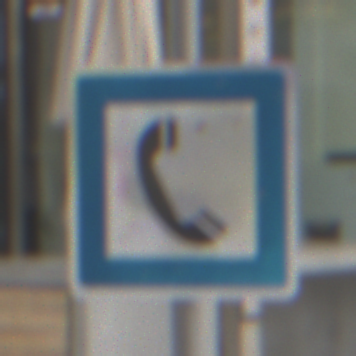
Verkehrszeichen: Fernsprecher
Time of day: Midday
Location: Outdoor (Urban)
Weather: Overcast
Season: NotSpecified
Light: Natural